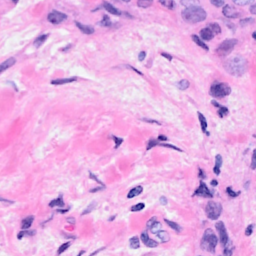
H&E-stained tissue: Breast